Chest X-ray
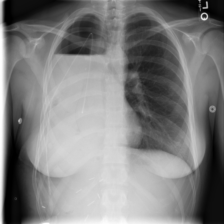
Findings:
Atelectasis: negative
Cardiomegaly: negative
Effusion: negative
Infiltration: negative
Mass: negative
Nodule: positive
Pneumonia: negative
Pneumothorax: negative
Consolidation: negative
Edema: negative
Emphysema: negative
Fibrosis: negative
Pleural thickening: negative
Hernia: negative